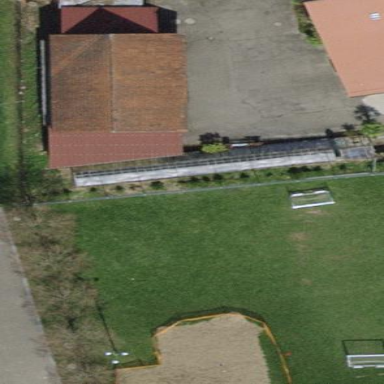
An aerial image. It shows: Building with tiled roof.